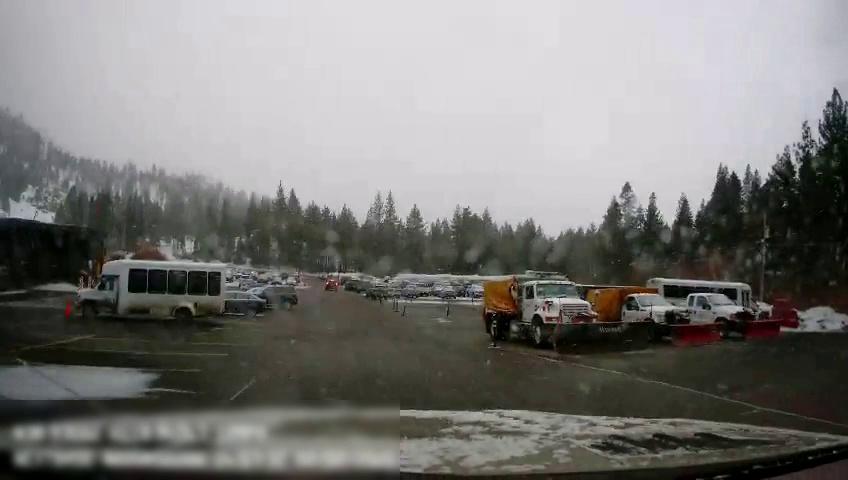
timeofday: Day
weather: Snowy
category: Vehicles | Other LV
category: Vehicles | Other LV
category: Vehicles | Other LV
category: Vehicles | Other LV
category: Vehicles | Truck
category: Vehicles | Car
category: Vehicles | SUV
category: Drivable Space